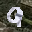
Label: 9